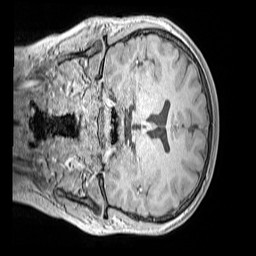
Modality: MP2RAGE
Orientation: coronal
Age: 12
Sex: male
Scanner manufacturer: siemens
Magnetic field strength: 3 T
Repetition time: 4 s
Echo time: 0.00299 s